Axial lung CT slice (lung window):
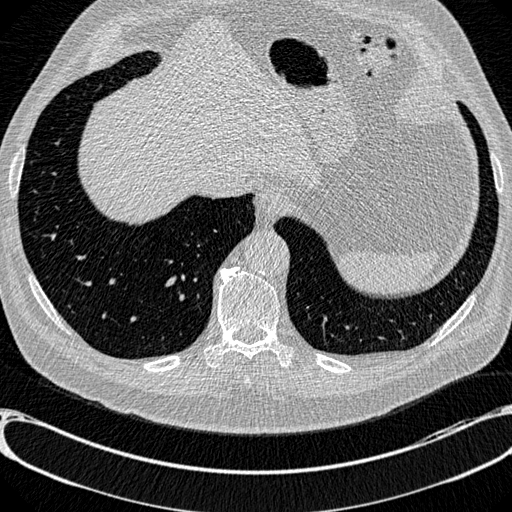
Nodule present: no